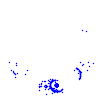
Particle: electron